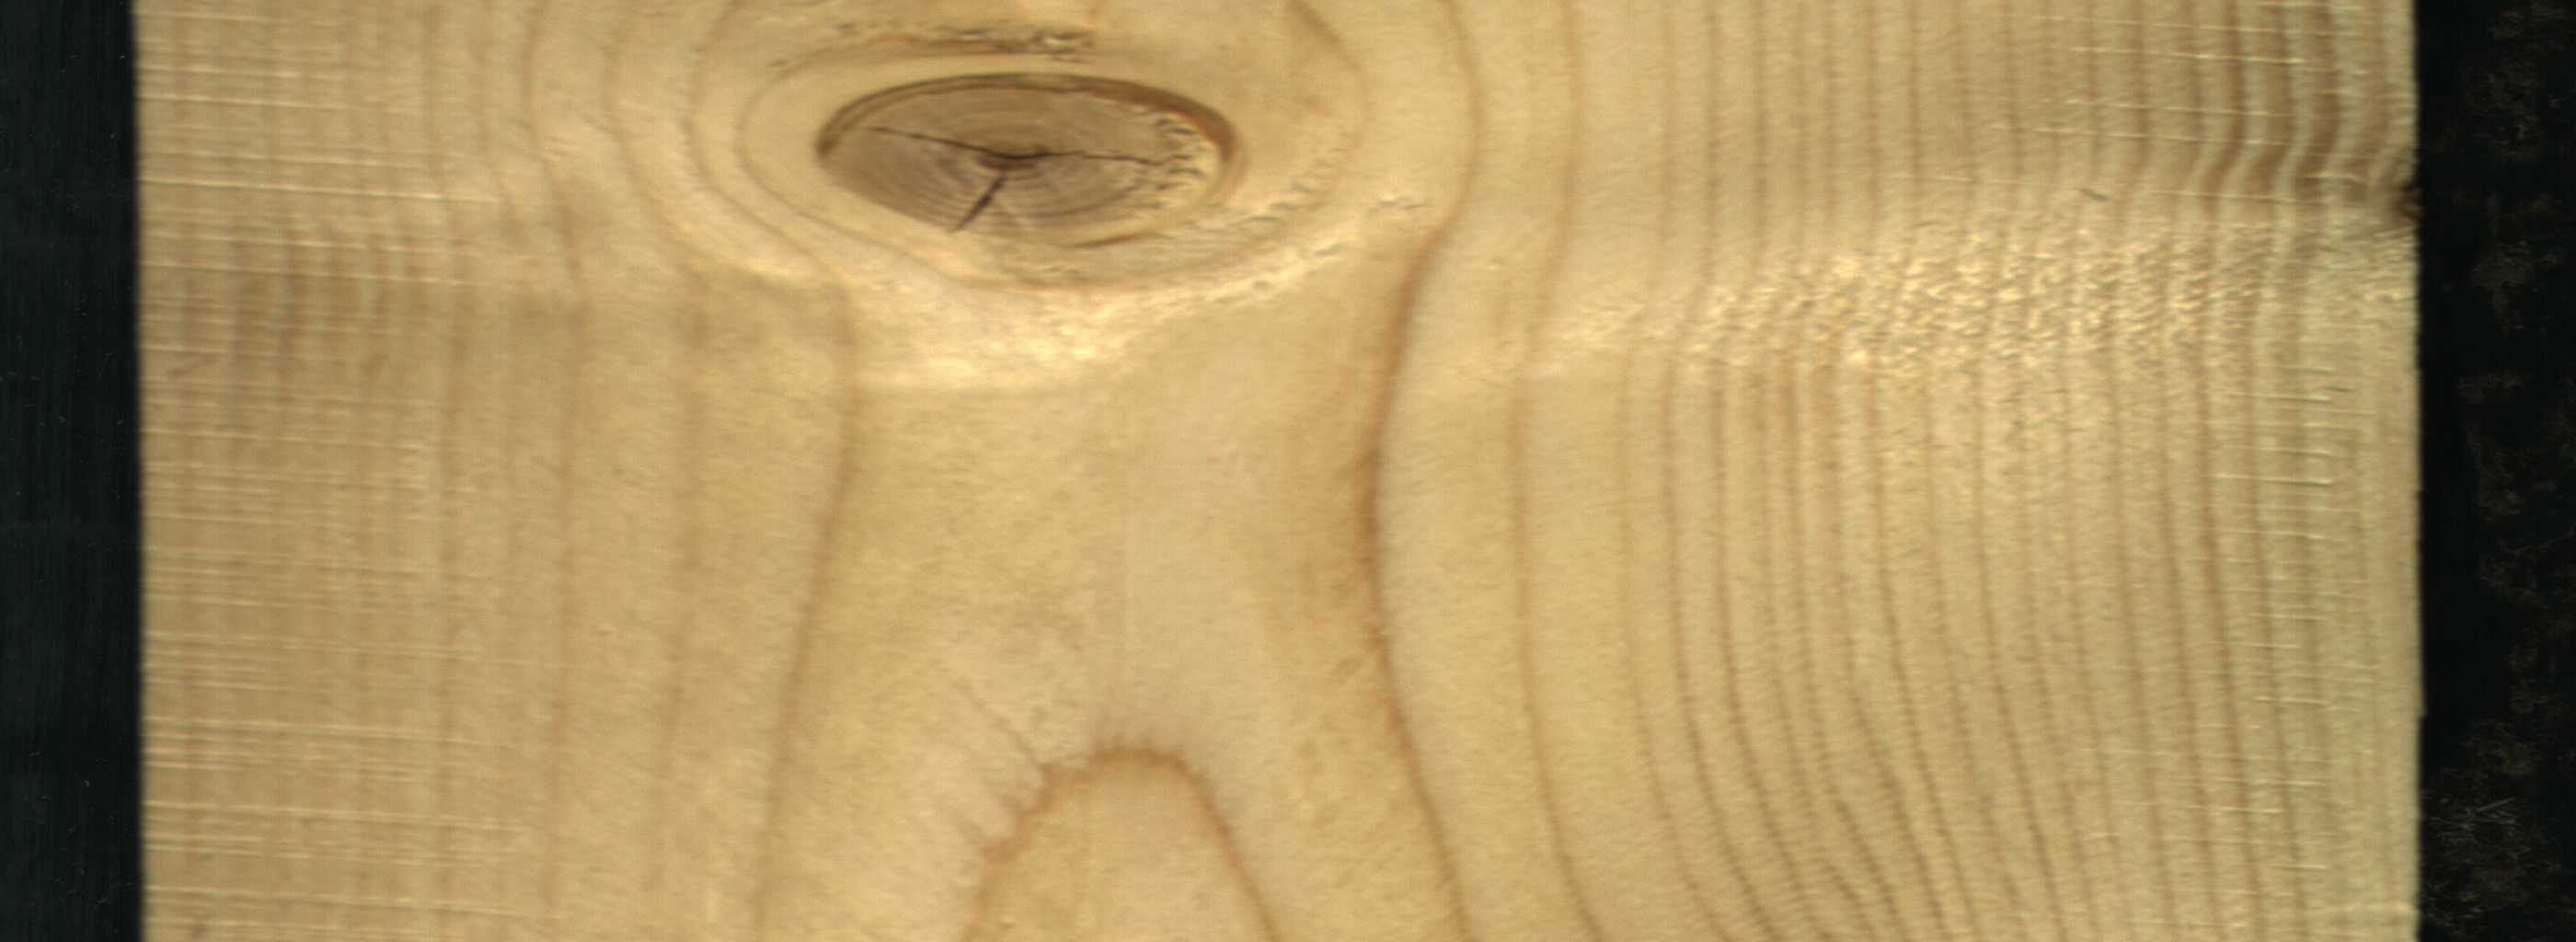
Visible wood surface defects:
knot_with_crack